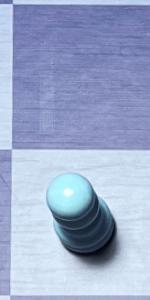
Label: Pawn_White